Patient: sex M, age 37
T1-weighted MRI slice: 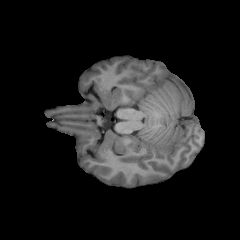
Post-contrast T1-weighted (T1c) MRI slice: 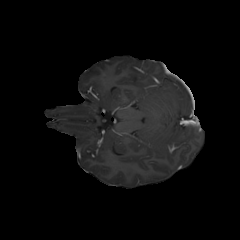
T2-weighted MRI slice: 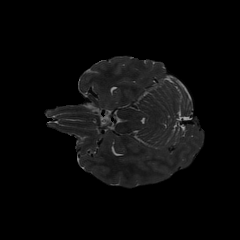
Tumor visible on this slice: no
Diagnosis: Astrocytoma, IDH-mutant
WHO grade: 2